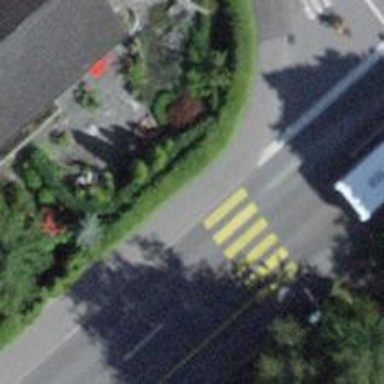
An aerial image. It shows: Marked crossing on the road.